Question: Okay so my problem is related to the use of Yeoman, specifically Bower.
On both my person laptop (OSX SL) and my colleagues laptop (OSX ML) the Yeoman suite has installed perfectly and an AngularJS project can be scaffolded successfully, then previewed with grunt.
My other machine however (ML), can scaffol an angular project, but the components folder is never generated. Because of this...
'''
grunt server
'''
throws an exception, obviously because the AngularJS file doesn't exist.
I've had a look through the Bower repo's issues but can't find anything relating directly to this issue. Bower also throws the same exception (tmp.js:260) when trying to install any project.

I've uninstalled / reinstalled to make sure I'm running the latest version (0.9.2), same for with the other applications and the Angular generator - it's all up to date (Also ensuring I installed with the global flag).
I compared my $PATH file with my collegues and it's identical so I've ruled that out.
Has anyone else encountered this issue? I'm stumped for anymore ways I can troubleshoot, so any ideas are appreciated :)
Thanks
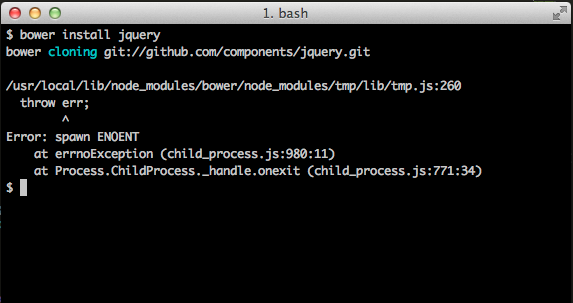
Answer: 'git' needs to be available in your command-line (in your $PATH). Try running 'git' in your command-line to make sure it works.